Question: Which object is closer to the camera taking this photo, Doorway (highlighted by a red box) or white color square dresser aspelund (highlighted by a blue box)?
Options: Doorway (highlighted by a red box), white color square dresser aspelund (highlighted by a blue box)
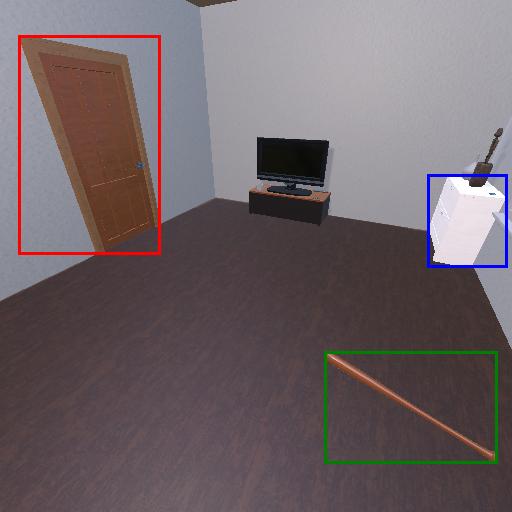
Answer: Doorway (highlighted by a red box)